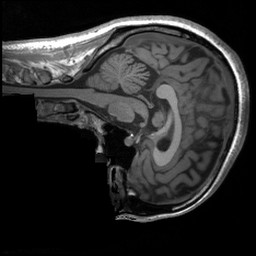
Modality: T1w
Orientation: sagittal
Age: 33
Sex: female
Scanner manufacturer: siemens
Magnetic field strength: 3 T
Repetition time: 1.9 s
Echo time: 0.00232 s